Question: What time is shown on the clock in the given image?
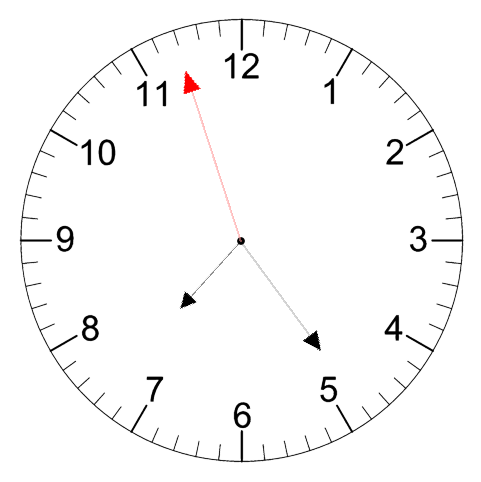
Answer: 07:23:57